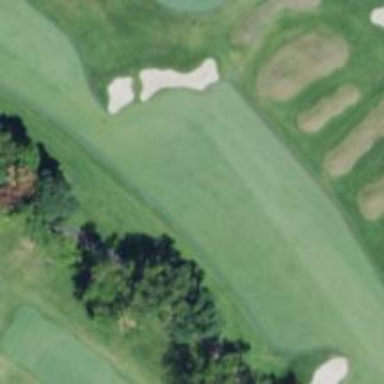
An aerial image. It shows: Grassy area designated as golf fairway.